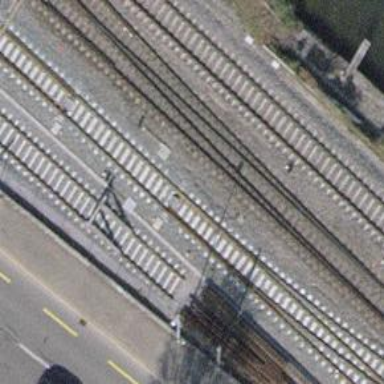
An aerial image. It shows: Single-track railway siding with electrified contact lines.